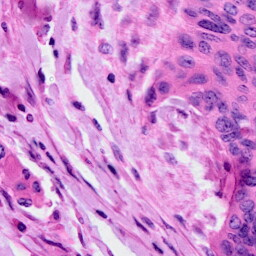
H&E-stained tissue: Cervix